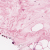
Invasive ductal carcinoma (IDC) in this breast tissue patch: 0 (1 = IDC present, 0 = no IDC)